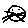
Label: cat